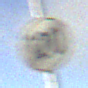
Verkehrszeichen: EndeGeschwindigkeit120
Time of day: SunriseSunset
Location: Outdoor (Nature)
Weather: PartlyCloudy
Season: NotSpecified
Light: Natural